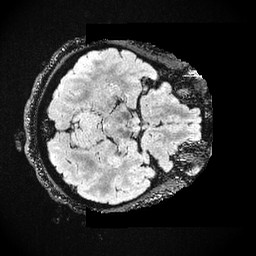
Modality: FLAIR
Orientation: axial
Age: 35
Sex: female
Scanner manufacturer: ge
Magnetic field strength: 3 T
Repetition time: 4.802 s
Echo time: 0.1169 s